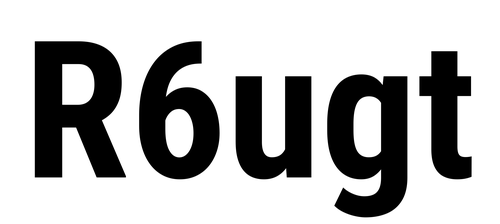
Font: Roboto_Condensed_Bold